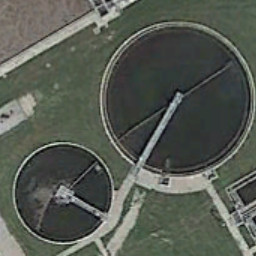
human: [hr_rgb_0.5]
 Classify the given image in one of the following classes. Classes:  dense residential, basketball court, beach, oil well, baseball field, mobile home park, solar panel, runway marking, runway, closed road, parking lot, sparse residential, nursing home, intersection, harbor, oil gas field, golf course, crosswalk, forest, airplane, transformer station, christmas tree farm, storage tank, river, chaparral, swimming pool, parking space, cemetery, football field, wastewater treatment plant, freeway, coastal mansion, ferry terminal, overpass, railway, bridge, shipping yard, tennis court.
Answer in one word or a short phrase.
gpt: wastewater treatment plant